Question: I need to create wcf service for sharepoint 2010. The idea to use Jquery ajax to communicate with this service. But all cals to service methods always fail.
The
I try to use and get message:
'''
Failed to invoke the service. Possible causes: The service is offline or inaccessible; the client-side configuration does not match the proxy; the existing proxy is invalid. Refer to the stack trace for more detail. You can try to recover by starting a new proxy, restoring to default configuration, or refreshing the service.
'''
and error detais:
'''
The content type text/html; charset=utf-8 of the response message does not match the content type of the binding (text/xml; charset=utf-8). If using a custom encoder, be sure that the IsContentTypeSupported method is implemented properly. The first 227 bytes of the response were: 'A transport-level error has occurred when sending the request to the server. (provider: Shared Memory Provider, error: 0 - Either a required impersonation level was not provided, or the provided impersonation level is invalid.)'.
Server stack trace:
at System.ServiceModel.Channels.HttpChannelUtilities.ValidateRequestReplyResponse(HttpWebRequest request, HttpWebResponse response, HttpChannelFactory factory, WebException responseException, ChannelBinding channelBinding)
at System.ServiceModel.Channels.HttpChannelFactory.HttpRequestChannel.HttpChannelRequest.WaitForReply(TimeSpan timeout)
at System.ServiceModel.Channels.RequestChannel.Request(Message message, TimeSpan timeout)
at System.ServiceModel.Dispatcher.RequestChannelBinder.Request(Message message, TimeSpan timeout)
at System.ServiceModel.Channels.ServiceChannel.Call(String action, Boolean oneway, ProxyOperationRuntime operation, Object[] ins, Object[] outs, TimeSpan timeout)
at System.ServiceModel.Channels.ServiceChannel.Call(String action, Boolean oneway, ProxyOperationRuntime operation, Object[] ins, Object[] outs)
at System.ServiceModel.Channels.ServiceChannelProxy.InvokeService(IMethodCallMessage methodCall, ProxyOperationRuntime operation)
at System.ServiceModel.Channels.ServiceChannelProxy.Invoke(IMessage message)
Exception rethrown at [0]:
at System.Runtime.Remoting.Proxies.RealProxy.HandleReturnMessage(IMessage reqMsg, IMessage retMsg)
at System.Runtime.Remoting.Proxies.RealProxy.PrivateInvoke(MessageData& msgData, Int32 type)
at ITV2WCFService.DoWork()
at TV2WCFServiceClient.DoWork()
'''

But service <URL> is avaliable and give me normal response.
Everything done according to article on msdn
<URL>
Whats the problem and how to deal with it?
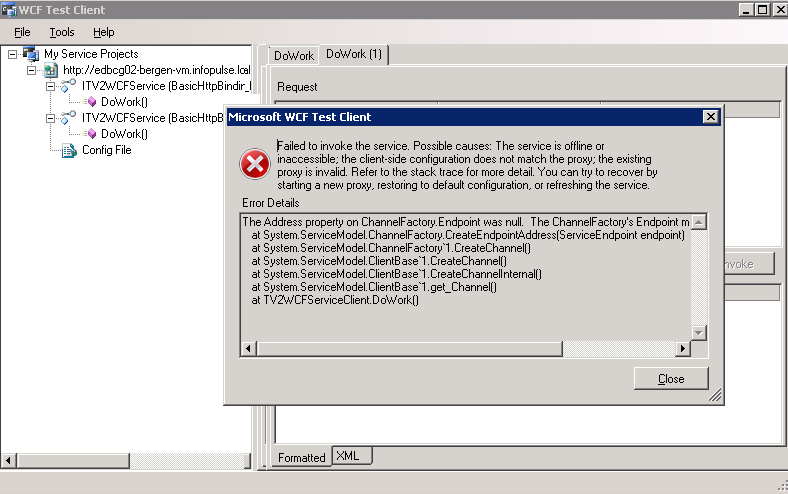
Answer: Solution: Anonymous access have to be enabled!